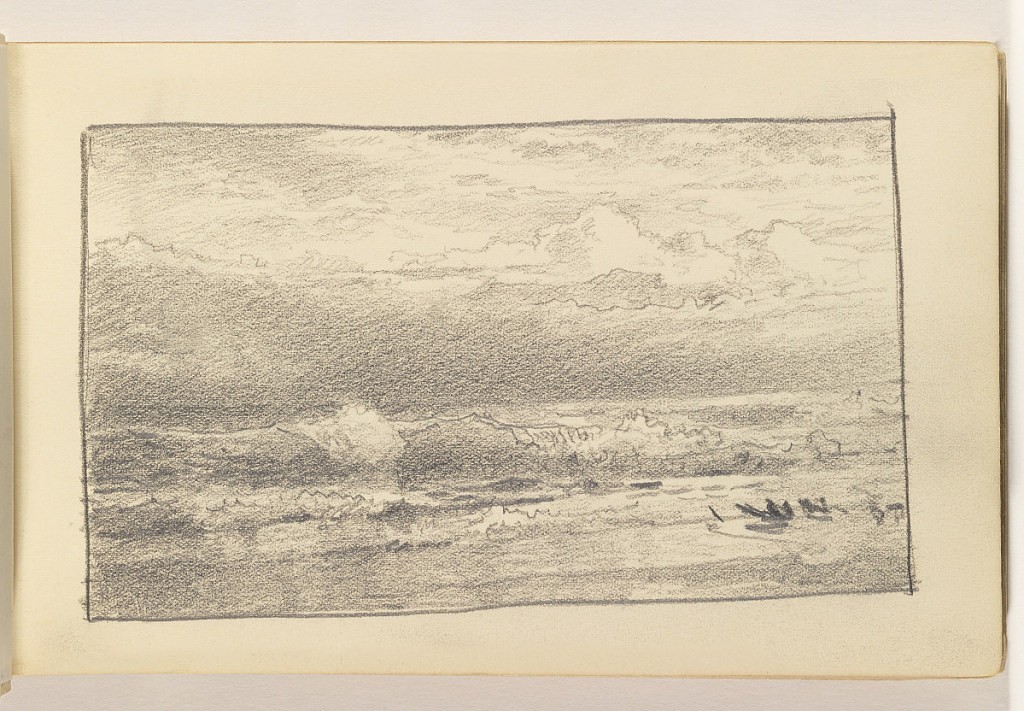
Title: Shoreline with Breaking Waves and Puffy Clouds
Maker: William Trost Richards, American, 1833–1905
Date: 1885–90
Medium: Graphite on cream wove paper, bound
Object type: Sketchbook folio
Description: Shoreline with waves rolling onto shore. In sky, at right, puffy clouds.